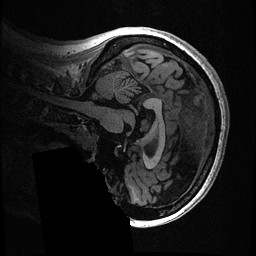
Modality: T1w
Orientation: sagittal
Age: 37
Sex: female
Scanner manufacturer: ge
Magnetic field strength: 3 T
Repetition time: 0.006952 s
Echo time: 0.00292 s